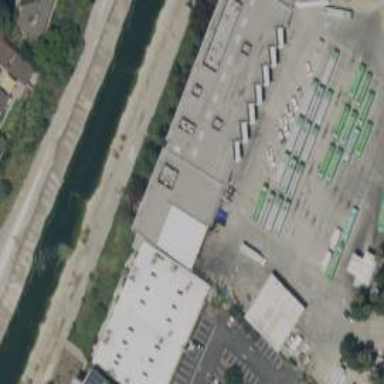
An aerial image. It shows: Industrial building.